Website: lowes
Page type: order-returns
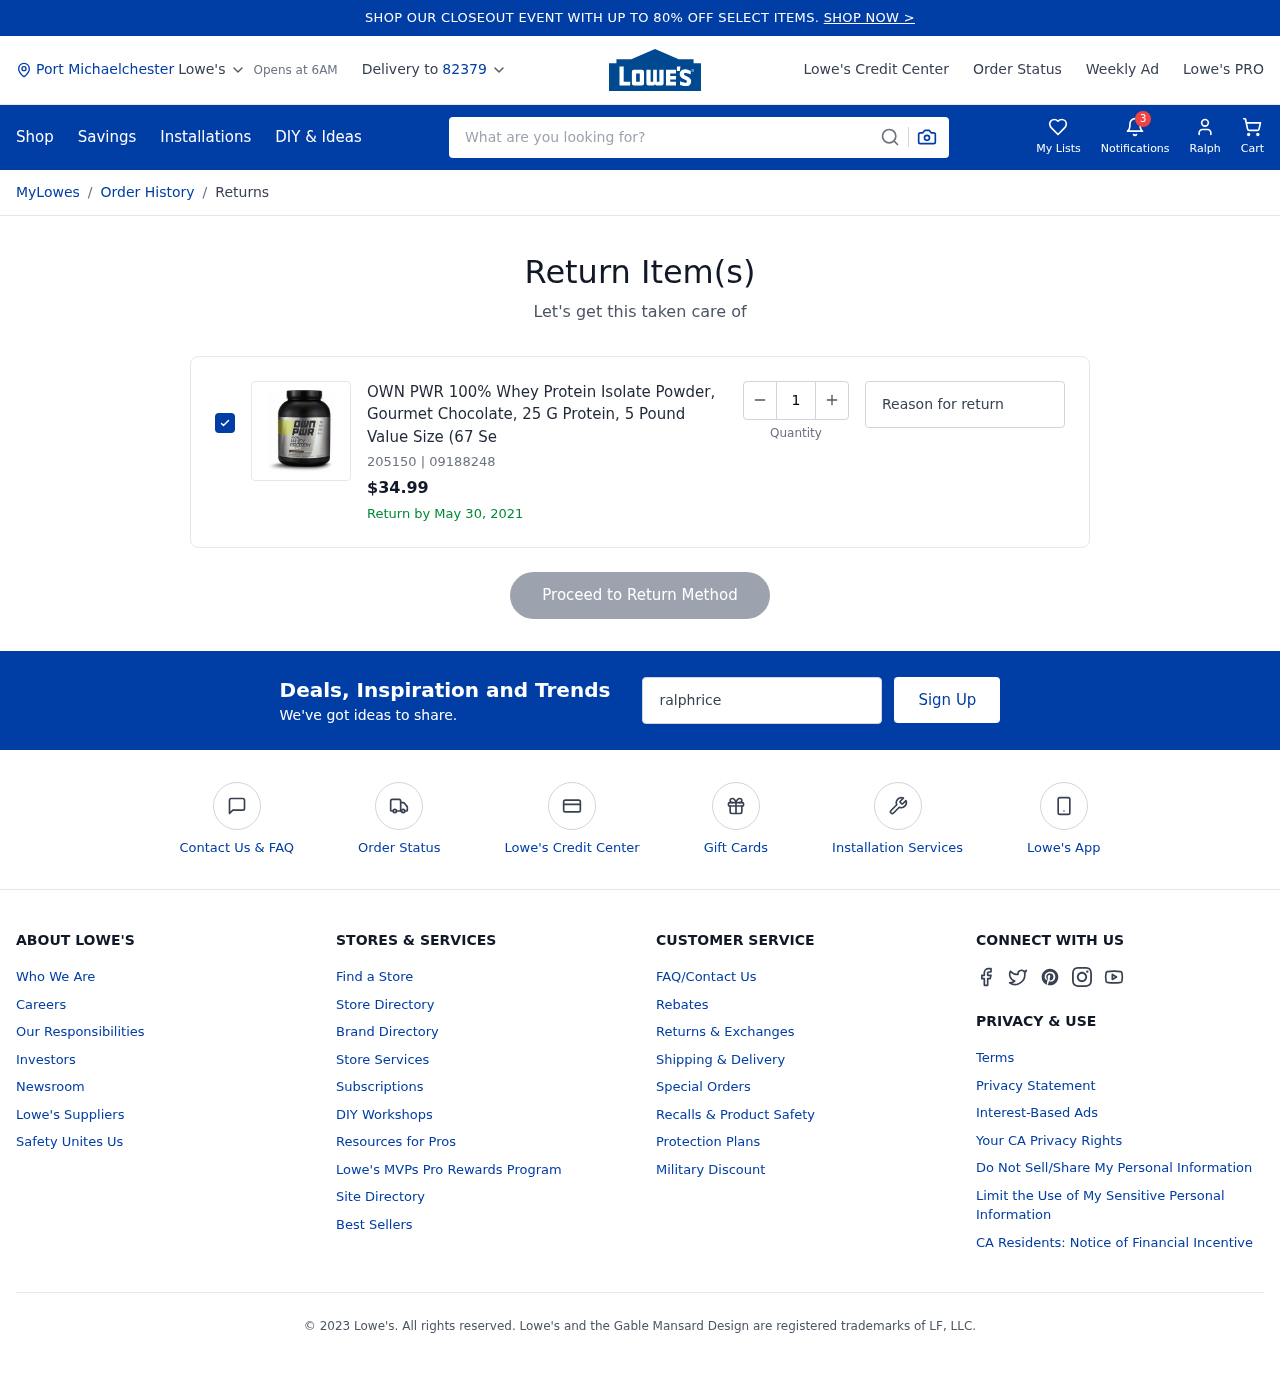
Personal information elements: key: PII_CITY
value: Port Michaelchester
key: PII_FIRSTNAME
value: Ralph
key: PII_POSTCODE
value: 82379
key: PII_EMAIL
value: ralphrice@hotmail.com
Product elements: key: PRODUCT1_NAME
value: OWN PWR 100% Whey Protein Isolate Powder, Gourmet Chocolate, 25 G Protein, 5 Pound Value Size (67 Se
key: PRODUCT1_PRICE
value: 34.99
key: PRODUCT1_ITEM_NUMBER
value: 205150
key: PRODUCT1_MODEL_NUMBER
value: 09188248
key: PRODUCT1_QUANTITY
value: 1
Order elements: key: ORDER_RETURN_BY_DATE
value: May 30, 2021